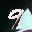
Label: 9